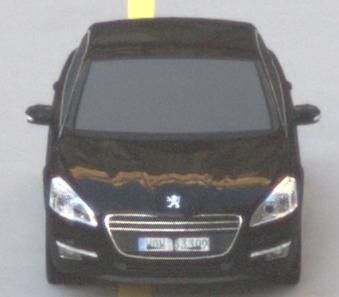
Make: Peugeot
Model: 508 120 VTi
Detailed model: 508 (I) Limousine
Model produced from: 2011/03
Model produced until: 2014/05
Doors: 4
Color: black
Road condition: dry road
Daytime: sunrise or sunset
Contrast: low contrast